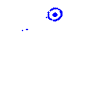
Particle: pion